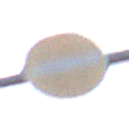
Verkehrszeichen: VerbotDerEinfahrt
Umgebung: Outdoor, Urban
Tageszeit: MorningAfternoon
Wetter: Overcast
Licht: Natural
Jahreszeit: NotSpecified
Kontrast: LowContrast